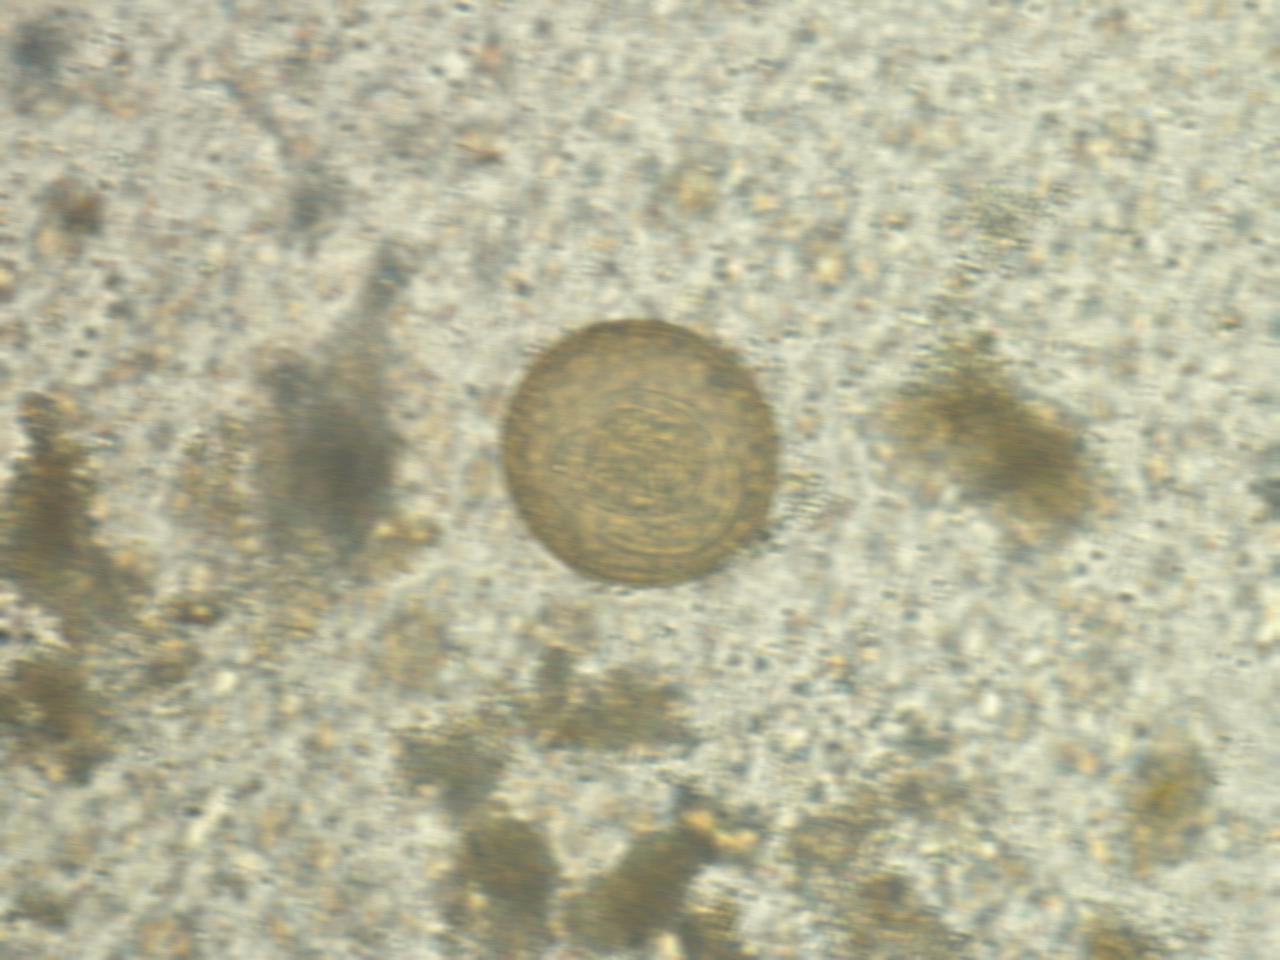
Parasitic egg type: Hymenolepis diminuta